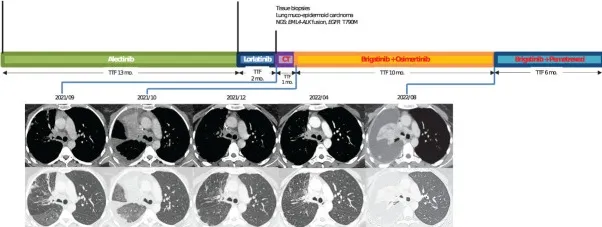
Case 2: timeline illustrating the changes in therapeutic regimen in correlation with molecular and radiological findings. NGS, next-generation sequencing; TTF, time to treatment failure; Mo. , months; CT, chemotherapy. In red, the treatments used when EGFR resistance mutation was identified.
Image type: radiology (ct)